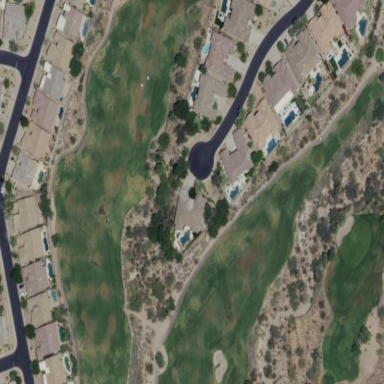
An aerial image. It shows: Rough area in golf course.